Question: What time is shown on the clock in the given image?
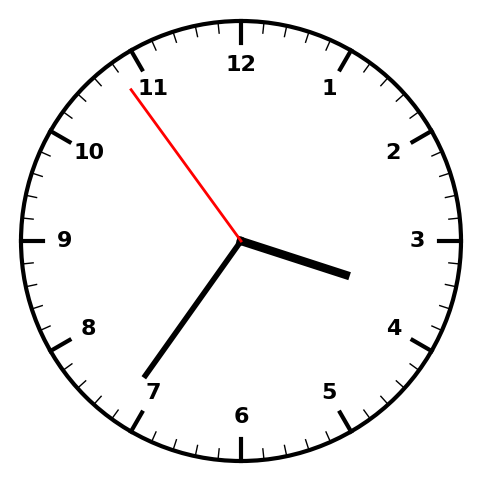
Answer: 03:35:54